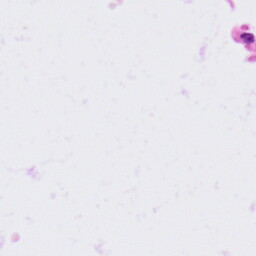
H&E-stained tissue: Colon